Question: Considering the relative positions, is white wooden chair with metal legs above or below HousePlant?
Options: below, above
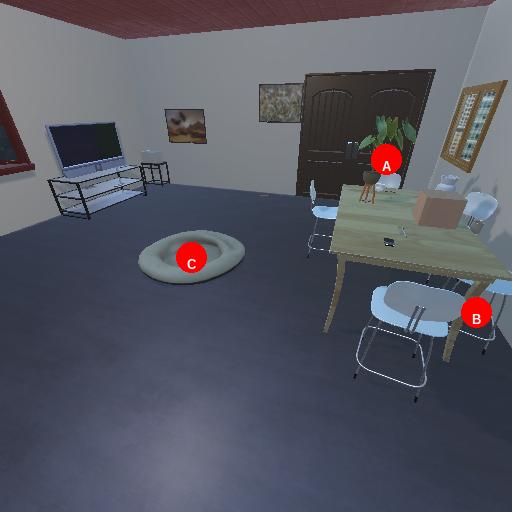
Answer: below